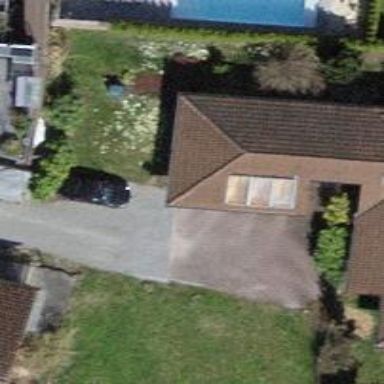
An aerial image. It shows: Driveway made of pebblestone.